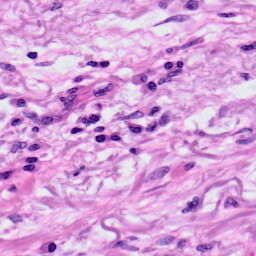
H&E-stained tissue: Skin